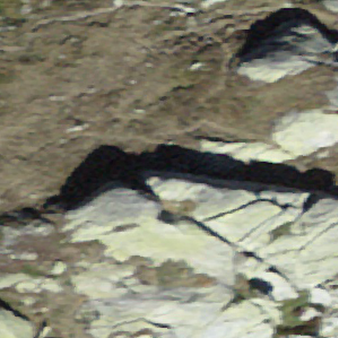
Label: bouldering_area